Question: How to remove the extra column in the Left with * in DataGridView?

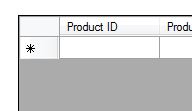
Answer: Set the <URL> to false.
'''
dataGridView1.RowHeadersVisible = false;
'''
For the following code:
'''
dataGridView1.RowHeadersVisible = false;
DataTable dt = new DataTable();
dt.Columns.Add("Name");
dt.Columns.Add("Address");
dt.Rows.Add("ABC", "DEF");
dt.Rows.Add("XYZ", "DEF");
dt.Rows.Add("EFG", "HIJ");
dataGridView1.DataSource = dt;
'''
You will get like:

Without that property set to false, it will appear as: